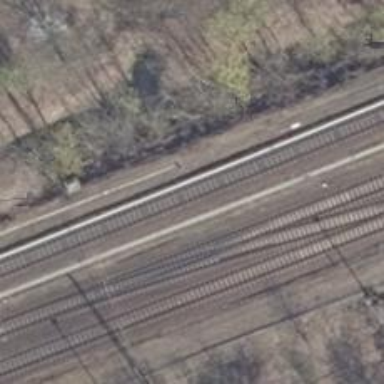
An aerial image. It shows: Railway signal.